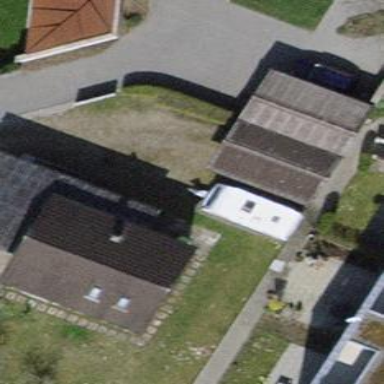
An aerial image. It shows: Garage.